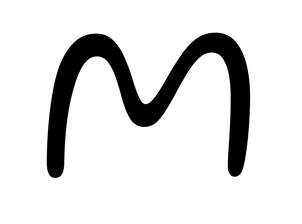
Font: Gluten_ExtraLight